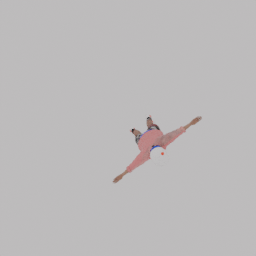
Label: people